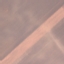
Land use / land cover: AnnualCrop